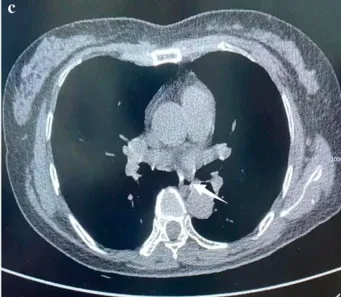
(b, c) Computed tomography enterography showing the calcification of the esophageal wall (white arrow).
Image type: radiology (ct)